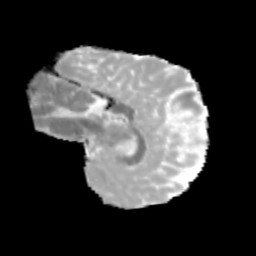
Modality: MD
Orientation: sagittal
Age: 9
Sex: male
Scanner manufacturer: siemens
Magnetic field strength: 3 T
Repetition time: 3.8 s
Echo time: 0.07 s